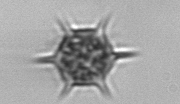
Label: Dictyocha